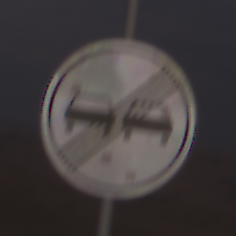
Verkehrszeichen: EndeUeberholverbot
Umgebung: Outdoor, Nature
Tageszeit: SunriseSunset
Wetter: PartlyCloudy
Licht: Natural
Jahreszeit: NotSpecified
Kontrast: LowContrast